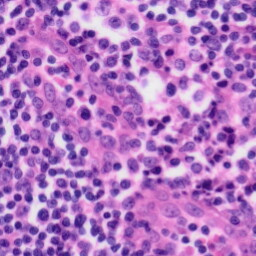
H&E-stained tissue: Tonsil